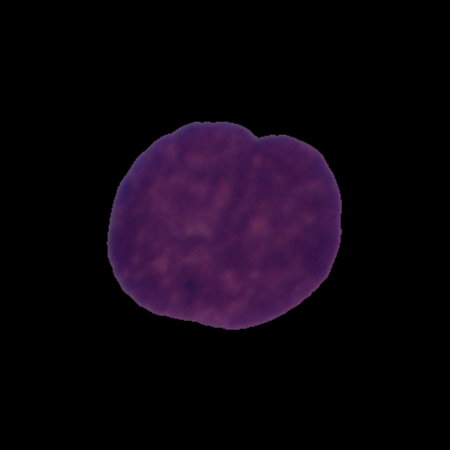
Label: cancer